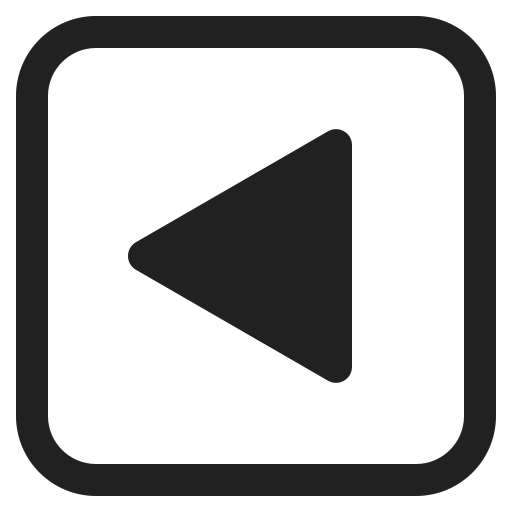
reverse button high contrast